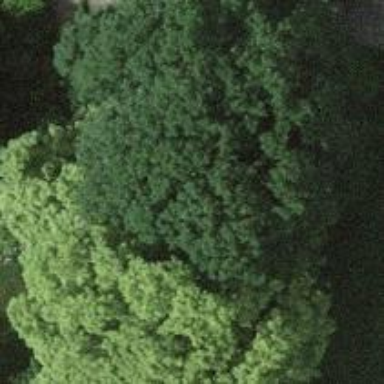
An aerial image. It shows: Broadleaved deciduous tree located in park.